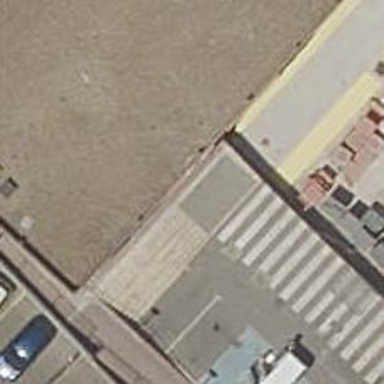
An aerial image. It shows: Footway made of paving stones.